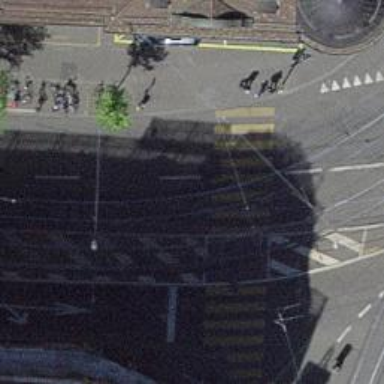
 featuring separate cycle lane and sidewalk."